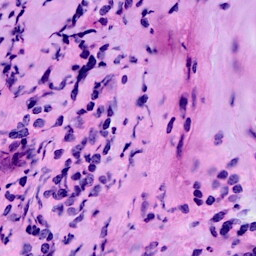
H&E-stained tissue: Breast